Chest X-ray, AP view. Patient: 45 years old, sex M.
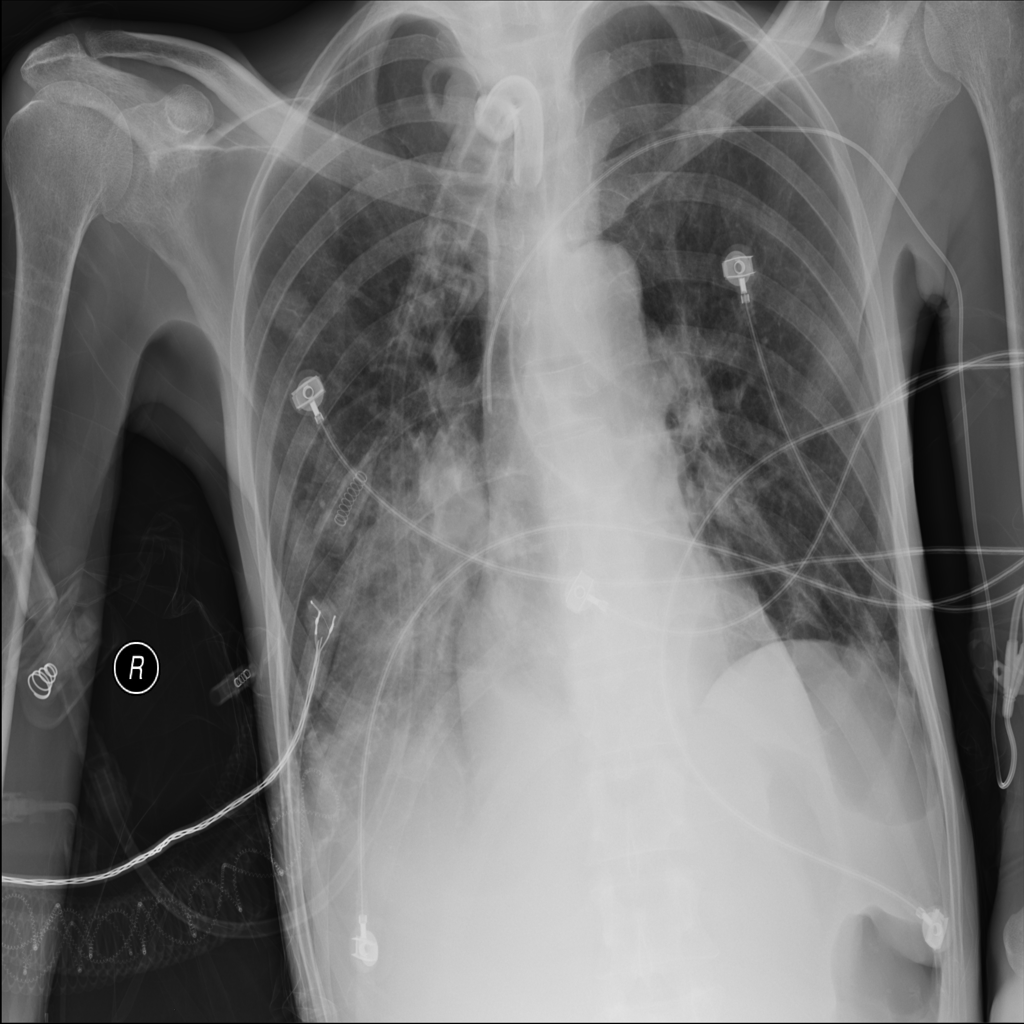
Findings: No Finding